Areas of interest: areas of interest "Hengshan Bridge Cashmere City District 11"
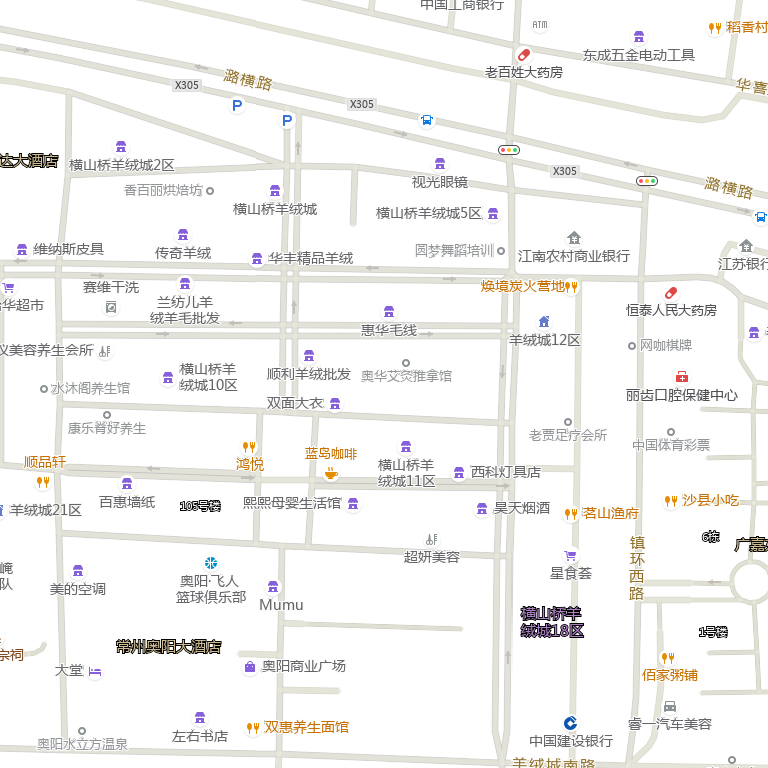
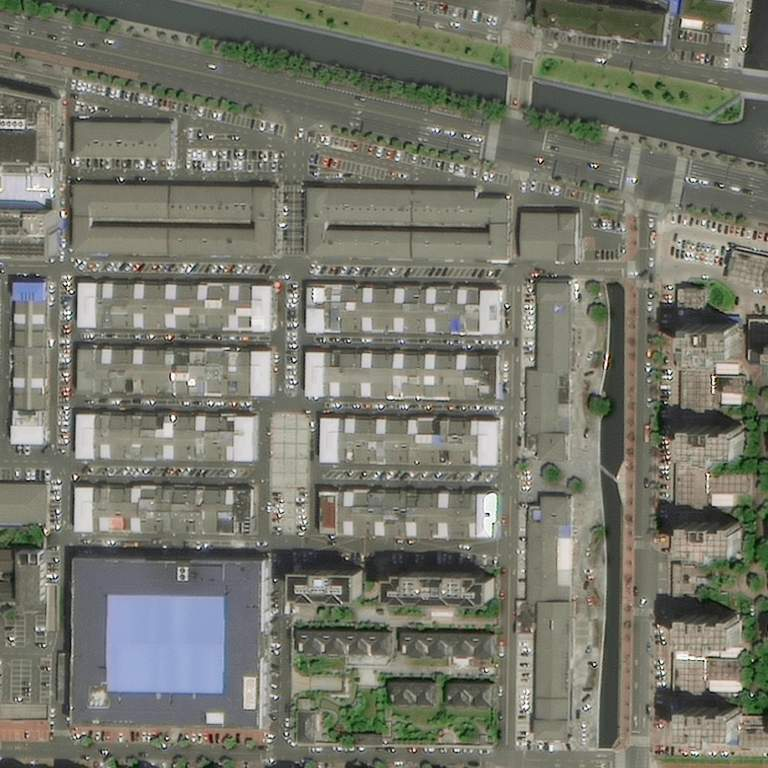